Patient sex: M
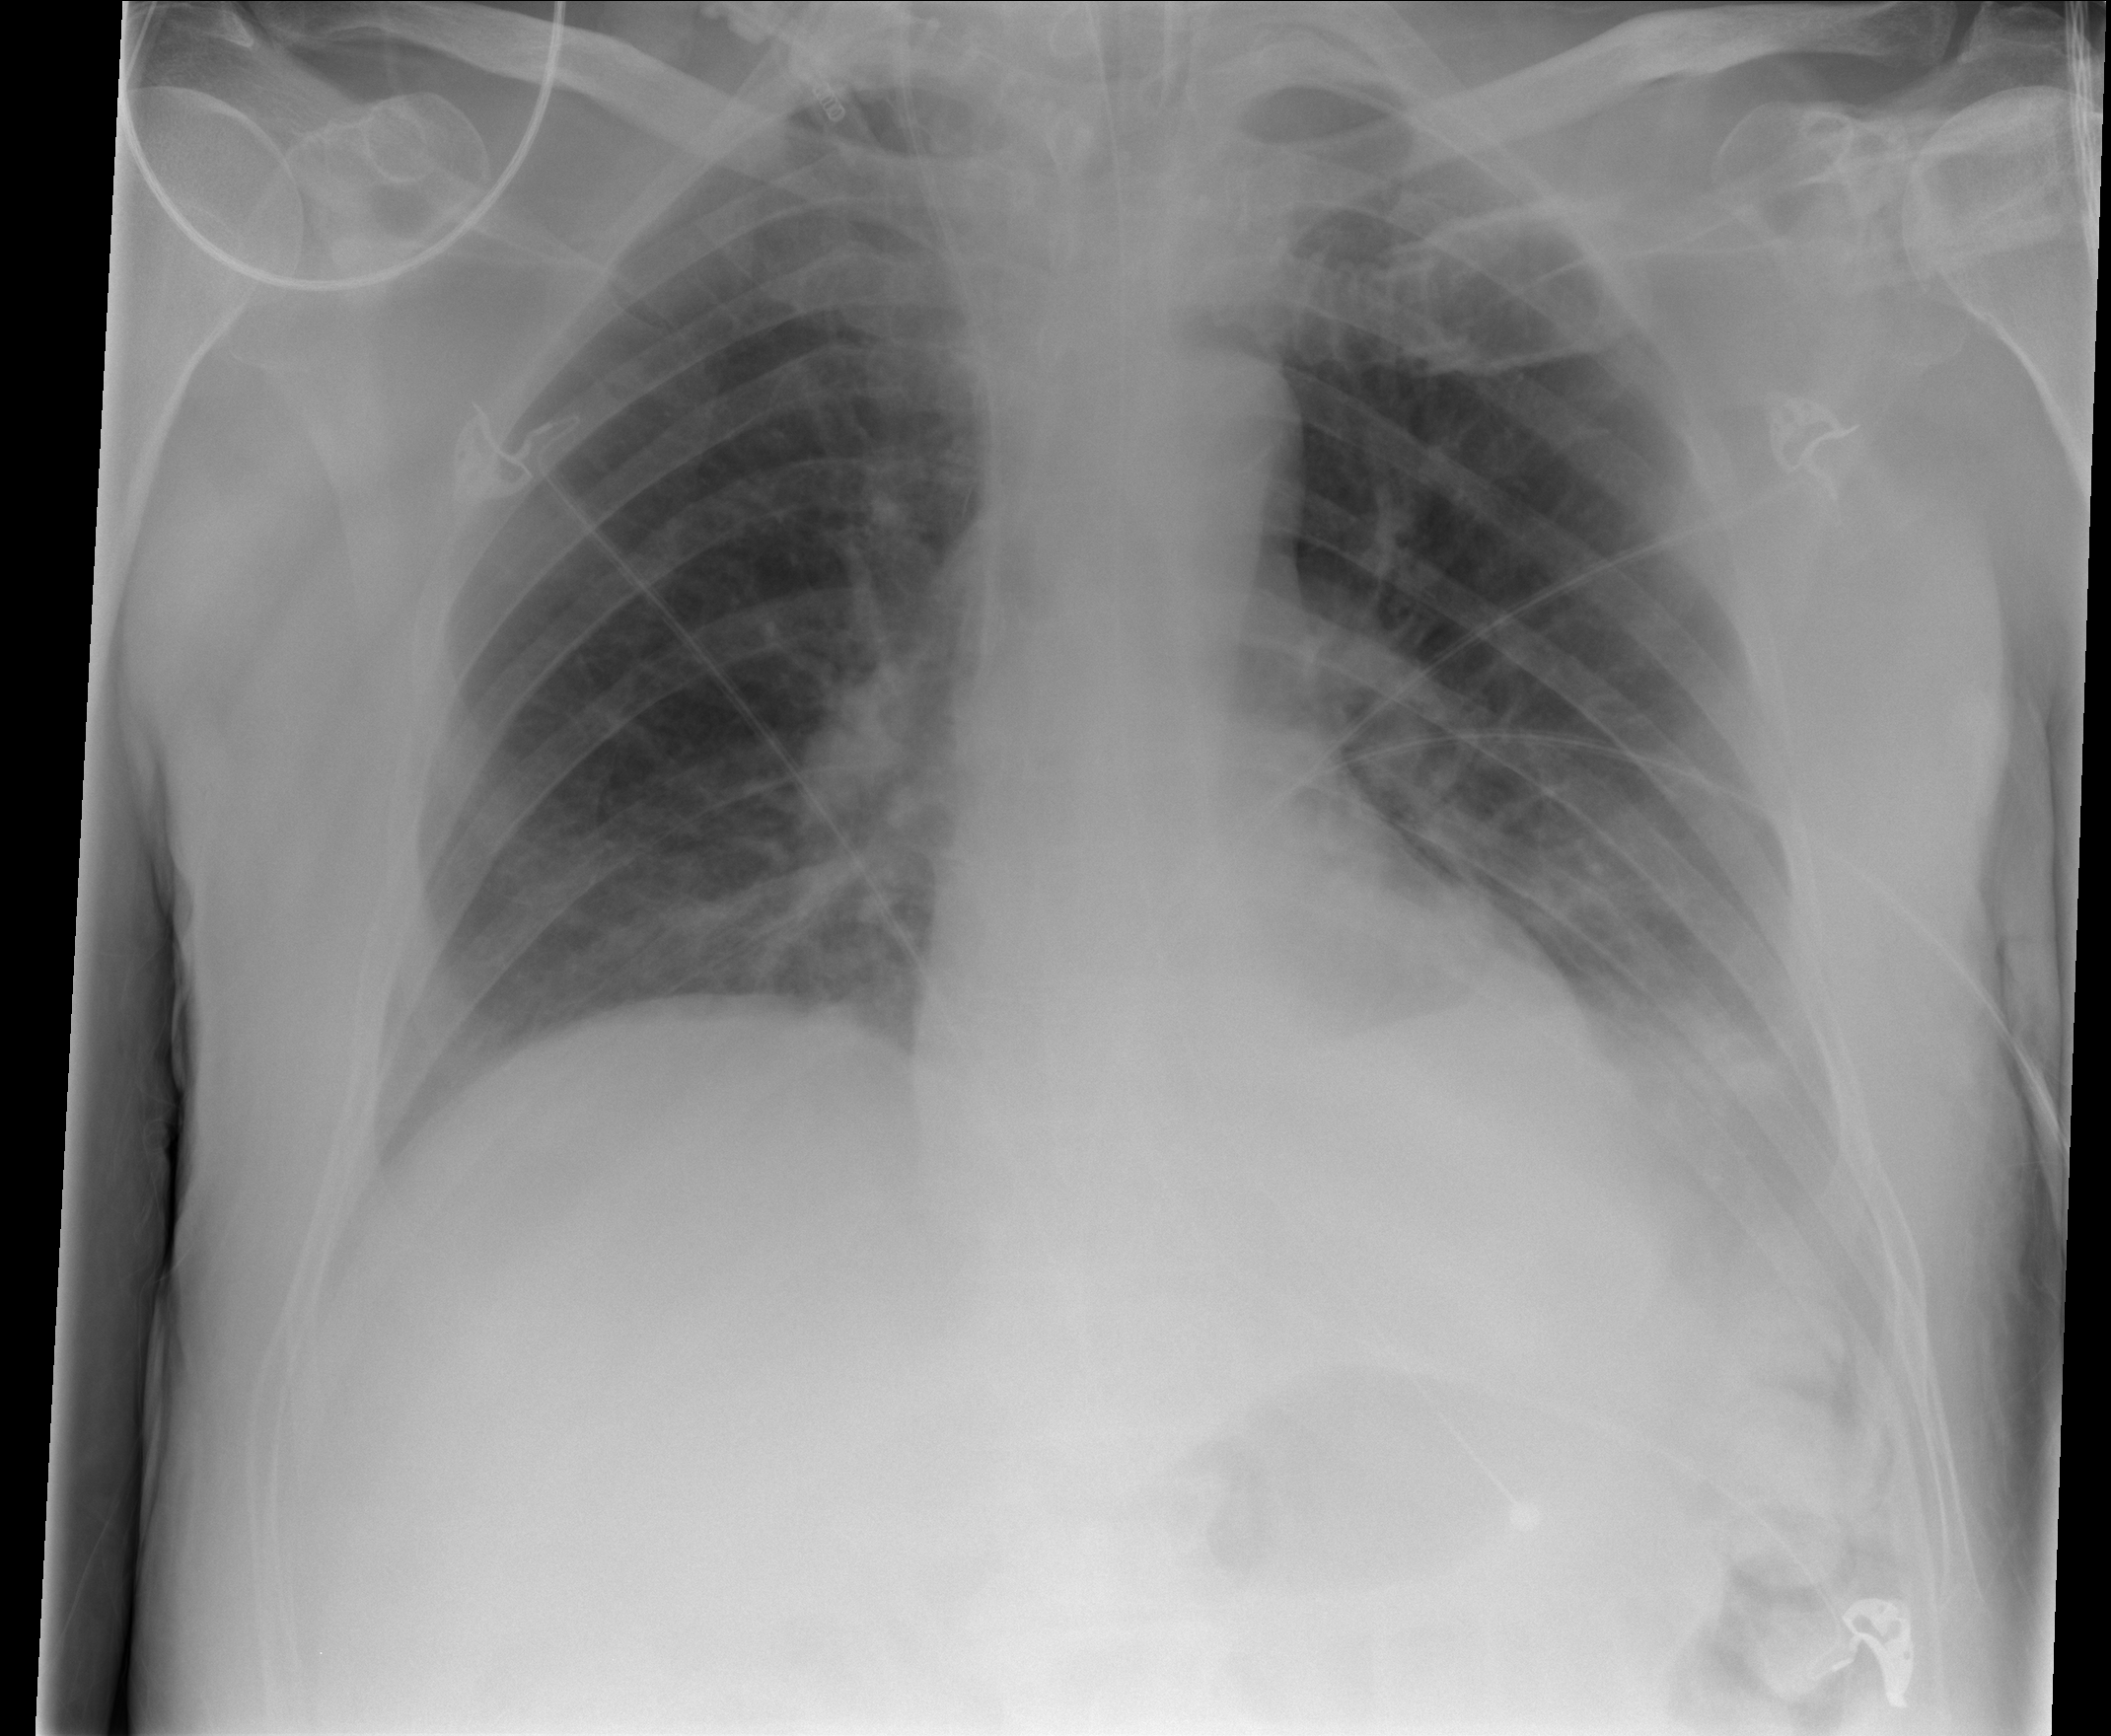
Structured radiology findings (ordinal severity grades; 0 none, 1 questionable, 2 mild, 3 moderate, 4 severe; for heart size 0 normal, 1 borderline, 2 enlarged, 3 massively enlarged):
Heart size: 0
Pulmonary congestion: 0
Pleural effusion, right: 0
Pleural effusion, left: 2
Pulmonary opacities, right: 0
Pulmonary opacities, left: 0
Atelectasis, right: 1
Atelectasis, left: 2